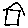
Label: house